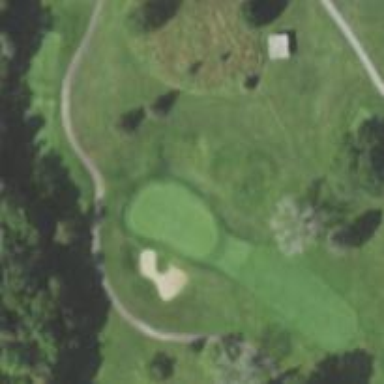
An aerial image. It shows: Golf hole.